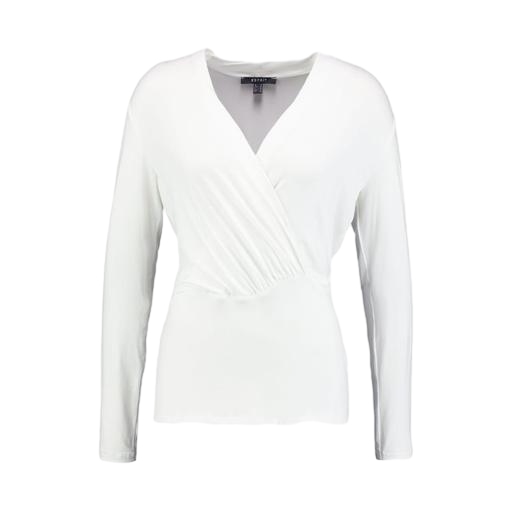
natural faux-wrap jersey shirt, white jersey long-sleeve shirt, white twist front long sleeve tee, white background